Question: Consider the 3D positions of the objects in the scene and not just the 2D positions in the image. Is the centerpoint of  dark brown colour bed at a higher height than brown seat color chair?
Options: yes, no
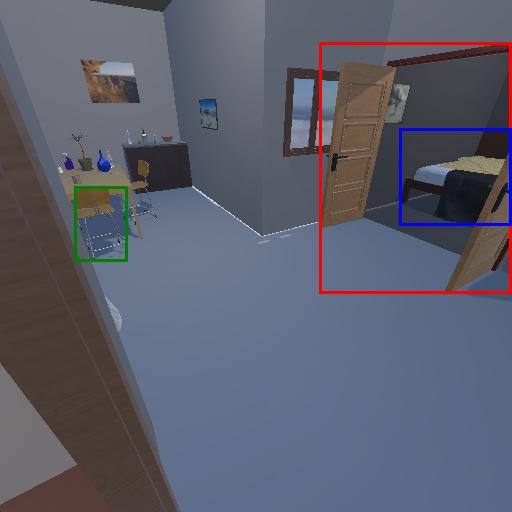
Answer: yes